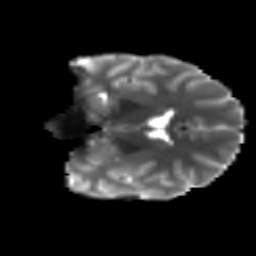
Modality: T2w
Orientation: coronal
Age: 15
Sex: male
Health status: ill
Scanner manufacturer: ge
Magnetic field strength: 3 T
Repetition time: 6.752 s
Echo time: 0.079 s